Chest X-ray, PA view. Patient: 46 years old, sex M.
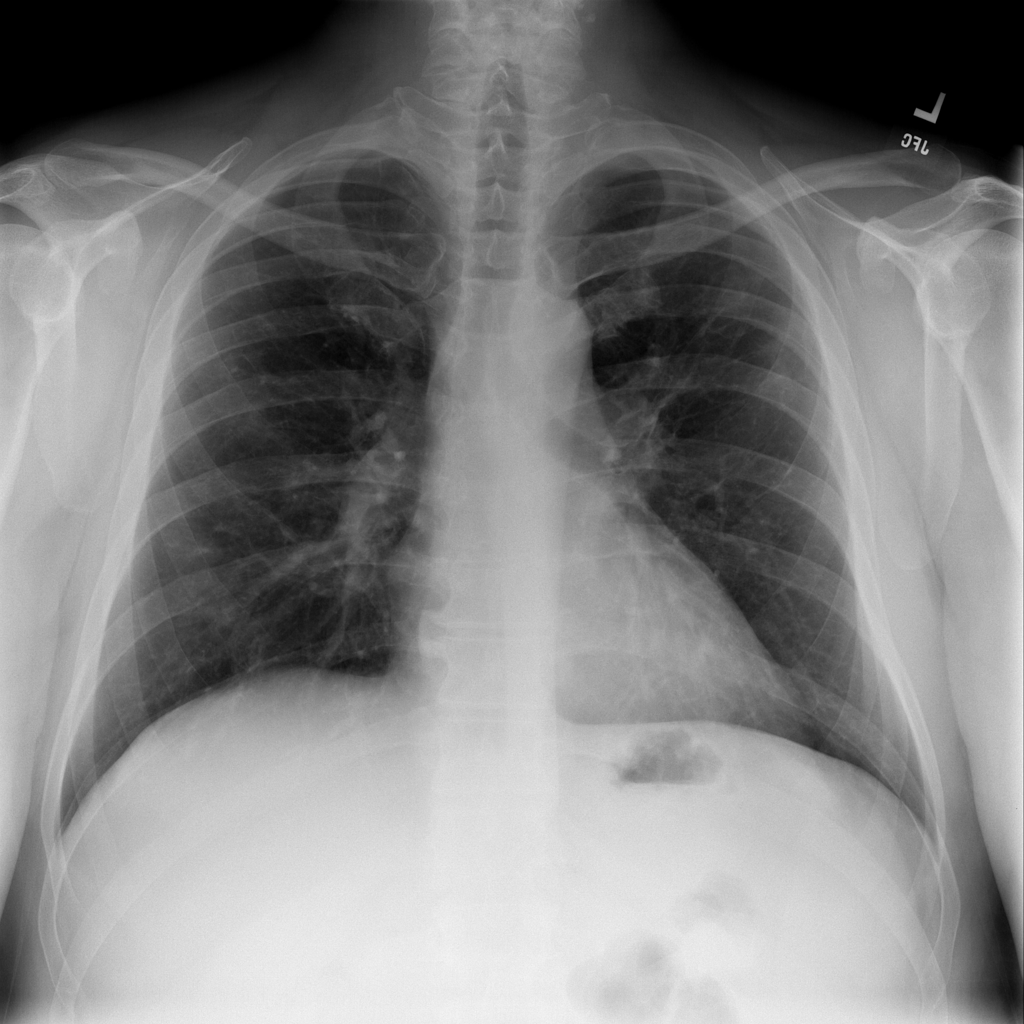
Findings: Effusion, Mass